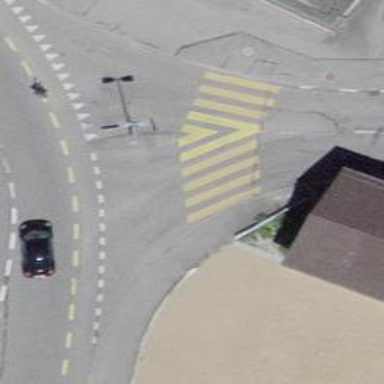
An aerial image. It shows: Zebra crossing on the road.